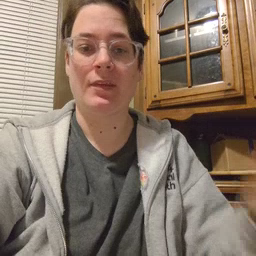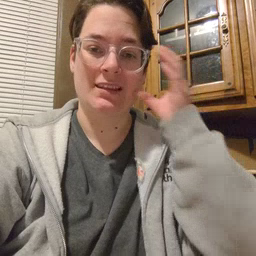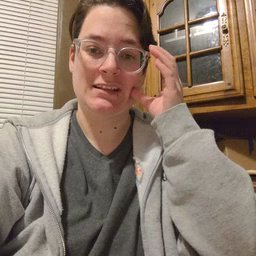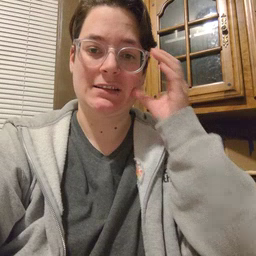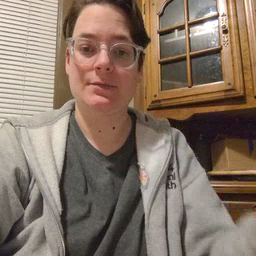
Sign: listen